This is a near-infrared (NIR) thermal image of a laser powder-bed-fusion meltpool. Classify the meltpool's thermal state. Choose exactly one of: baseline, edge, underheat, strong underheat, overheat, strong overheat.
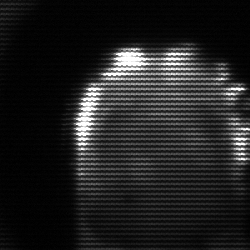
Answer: baseline